Question: I am trying to create a graph using AmStockChart version 2 the only thing which is not working is that I want to use numbers instead of date in category axis
For this I have also added the below javascript but still ot working
'''
var catAxis = new AmCharts.CategoryAxis();
catAxis.parseDates = false;
chart.categoryAxis = catAxis;
'''
FULL JAVASCRIPT CODE
'''
var stockPanel1 = new AmCharts.StockPanel();
stockPanel1.showCategoryAxis = true;
stockPanel1.recalculateToPercents = "never";
// Axis /////////////////////////////////////////////
var valAxis1 = new AmCharts.ValueAxis();
valAxis1.position = "left";
valAxis1.inside = false;
valAxis1.gridAlpha = 1;
valAxis1.gridColor = "#ededee";
valAxis1.color = "#808285";
// Graph ///////////////////////////////////////////
var graph = new AmCharts.StockGraph();
graph.valueField = "Value";
graph.valueAxis = valAxis1;
graph.comparable = true;
graph.compareField = "Value";
graph.periodValue = "Open";
graph.lineThickness = 2;
graph.compareGraphLineThickness = 2;
stockPanel1.addStockGraph(graph);
stockPanel1.addValueAxis(valAxis1);
chart.panels = [stockPanel1];
// create stock legend
var stockLegend1 = new AmCharts.StockLegend();
stockLegend1.valueWidth = 100;
stockLegend1.markerType = "line";
stockPanel1.stockLegend = stockLegend1;
//legend settings
var legendSettings = new AmCharts.LegendSettings();
legendSettings.markerBorderThickness = 6;
legendSettings.markerSize = 29;
legendSettings.color = "#808285";
chart.legendSettings = legendSettings;
// OTHER SETTINGS ////////////////////////////////////
var sbsettings = new AmCharts.ChartScrollbarSettings();
sbsettings.graph = graph;
sbsettings.backgroundColor = "#d5d7d8";
sbsettings.selectedBackgroundColor = "#FFFFFF";
sbsettings.selectedGraphFillColor = "#dcdbb5";
sbsettings.color = "#808285";
sbsettings.enabled = false;
chart.chartScrollbarSettings = sbsettings;
//category settings
var catAxes = new AmCharts.CategoryAxesSettings();
catAxes.dashLength = 15;
catAxes.gridAlpha = 1;
catAxes.gridColor = "#dcddde";
catAxes.color = "#808285";
chart.categoryAxesSettings = catAxes;
chart.panelsSettings.marginRight = 50;
chart.panelsSettings.marginLeft = 50;
var catAxis = new AmCharts.CategoryAxis();
catAxis.parseDates = false;
chart.categoryAxis = catAxis;
//Changes cursor from red to green
var cursorSettings = new AmCharts.ChartCursorSettings();
cursorSettings.cursorColor = "#8e8c35";
cursorSettings.width = 3;
cursorSettings.zoomable = false;
chart.chartCursorSettings = cursorSettings;
chart.write('chartdiv');
'''
Please let me know if you need any more information
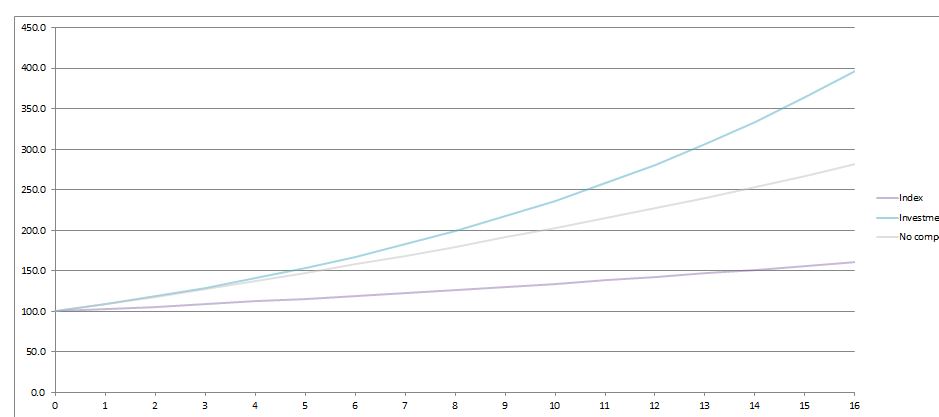
Answer: Fixed the problem by starting the category axis from year 2000 and then adding 1.
In amchart changed the setting to display the last two characters of year
'''
var catAxes = new AmCharts.CategoryAxesSettings();
catAxes.dateFormats = [{ period: 'fff', format: 'JJ:NN:SS' }, { period: 'ss', format: 'JJ:NN:SS' }, { period: 'mm', format: 'JJ:NN' }, { period: 'hh', format: 'JJ:NN' }, { period: 'DD', format: 'DD' }, { period: 'WW', format: 'MMM DD' }, { period: 'MM', format: 'YY' }, { period: 'YYYY', format: 'YY'}];
chart.categoryAxesSettings = catAxes;
'''